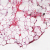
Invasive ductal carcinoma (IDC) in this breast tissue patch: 0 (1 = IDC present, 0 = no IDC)